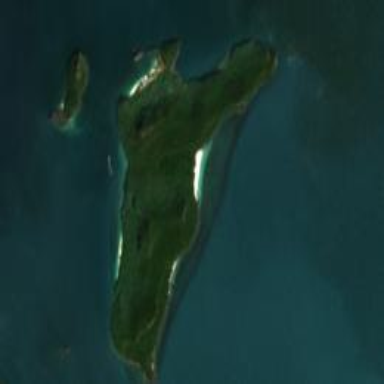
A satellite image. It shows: Island with natural coastline.